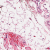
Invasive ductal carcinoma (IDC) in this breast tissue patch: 0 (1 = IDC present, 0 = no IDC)